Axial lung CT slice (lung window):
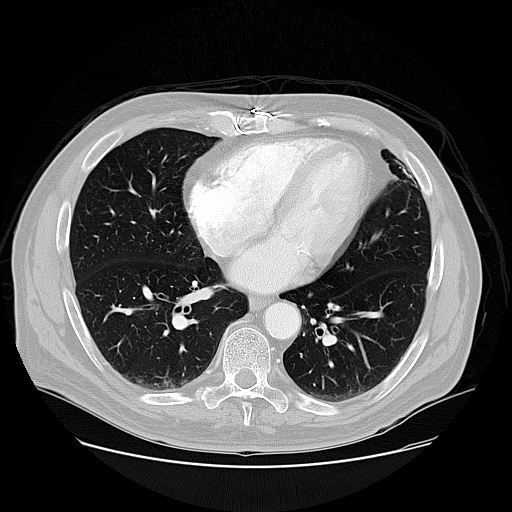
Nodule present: no